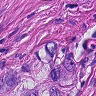
Metastatic tissue present: yes